Question: I am using IronPDF to generate PDF documents. My program is a web app hosted on IIS that uses ChromePdfRenderer to render PDF using an HTML string, and it sequentially generates a bunch of documents. I noticed over time, total memory used by the process increases and ultimately crashes. Further investigation showed the unmanaged memory keeps increasing as it generates PDFs.
I wrote a sample console app to replicate this
'''
public class PdfBenchmark{
private static readonly ChromePdfRenderOptions ChromePdfRenderOptions = new ChromePdfRenderOptions
{
PaperSize = IronPdf.Rendering.PdfPaperSize.Letter,
CssMediaType = IronPdf.Rendering.PdfCssMediaType.Screen,
PrintHtmlBackgrounds = true,
FitToPaper = true,
EnableJavaScript = true,
RenderDelay = 200,
Timeout = 60
};
public async Task<Stream> SimplePdf()
{
var renderer = new IronPdf.ChromePdfRenderer()
{
RenderingOptions = ChromePdfRenderOptions
};
renderer.RenderingOptions.HtmlHeader.MaxHeight = 25;
renderer.RenderingOptions.HtmlHeader.DrawDividerLine = false;
renderer.RenderingOptions.HtmlHeader.HtmlFragment = HeaderHTML;
renderer.RenderingOptions.HtmlFooter.MaxHeight = 12;
renderer.RenderingOptions.HtmlFooter.DrawDividerLine = true;
renderer.RenderingOptions.HtmlFooter.HtmlFragment = FooterHTML;
using (var x = await renderer.RenderHtmlAsPdfAsync("<h1>Html with CSS and Images and js</h1>"))
{
return x.Stream;
}
}
public const string FooterHTML = @"<div class='container-fluid'>some html</div>";
public const string HeaderHTML = @"<div class='container'>
<div class='row header d-flex justify-content-between'>
<div class='col-md-1 logo'>
</div>
<div class='col text-end right'>
<div>>some HTML content</div>
</div>
</div>
</div>";
}
}
static async Task Main(string[] args)
{
var x = new PdfBenchmark();
for (int i = 0; i < 200; i++)
{
using var stream = await x.SimplePdf();
//Do whatever I want here...
Console.WriteLine($"Created doc#: {i}");
}
}
'''
the larger the HTML, the quicker the memory usage grows. Here's the memory profiler snapshot.

You can see how unmanaged memory grew fast, but wasn't released after about 100 iterations. I've reproduced this on .NET Core 3.1 and .NET Framework.
Has anyone else had this issue and how did you resolve this?
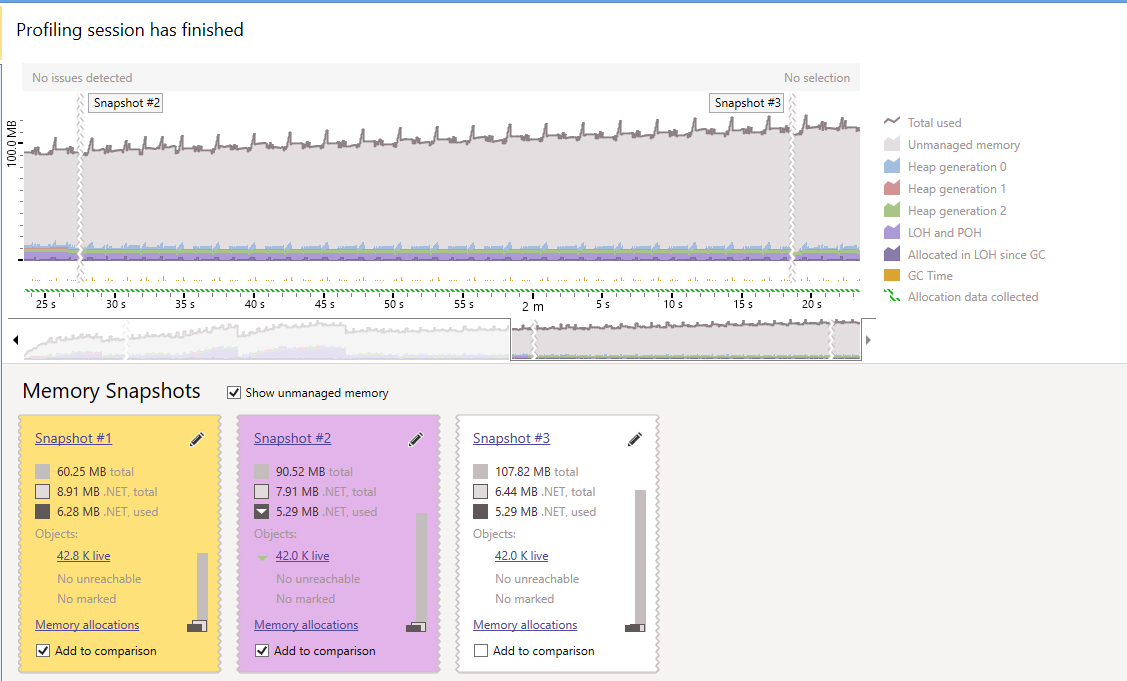
Answer: IronPDF acknowledged there was a memory leak in their Chrome renderer and they've fixed the issue. Fix is available from version 2021.11.4257 onwards.